Question: For some reason Google Analytics is appending index.cfm to the end of all of my URLs when I look at them in GA. The domain used to be ColdFusion based, but is now a WordPress PHP website running on an Apache server without ColdFusion installed.
We've added new pages to the website, and GA is still reporting an index.cfm at the end of the URL, even though that page never existed on the old ColdFusion site.
I didn't set up the GA account initially, is there maybe a setting that was enabled? Or does it take GA a while to figure out it's not a ColdFusion website anymore?
By the way, the website in question is <URL>. Thanks.
Screenshot of page list from Google Analytics. All of these pages are WordPress PHP pages that use a clean permalink URL structure.

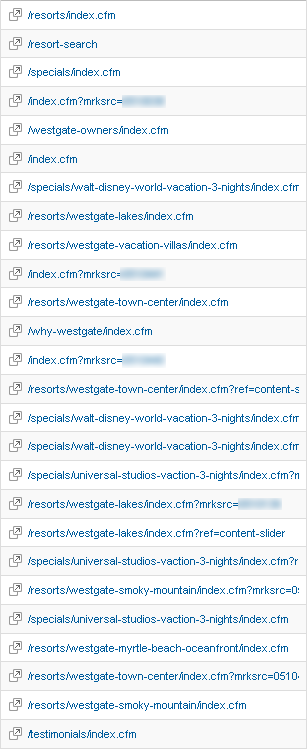
Answer: This is Google Analytics's 'Default Page' feature. If you go to the Account Settings and Edit the Profile Information, you'll see there's a field called "Default Page". It basically does what the theoretical filter I described above does: it automatically appends the default page (in this case, index.cfm) onto every page URL that doesn't have a page suffix. It's a shortcut, since most of the time, users want /foo and /foo/index.html to be counted as the same thing. But it totally breaks on WordPress and 'prettified' URLs, since they don't have a file suffix.
Just remove the Default Page (leave it blank) and the problem should be resolved. I'm not sure if it will be retroactive (Google Analytics rarely allows retroactive changes), but it will resolve the problem moving forward.
<URL>